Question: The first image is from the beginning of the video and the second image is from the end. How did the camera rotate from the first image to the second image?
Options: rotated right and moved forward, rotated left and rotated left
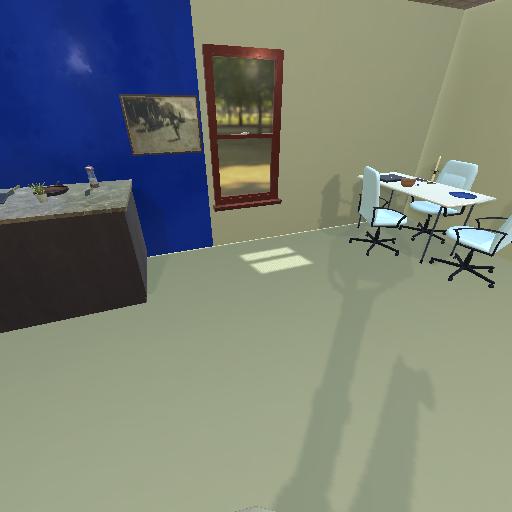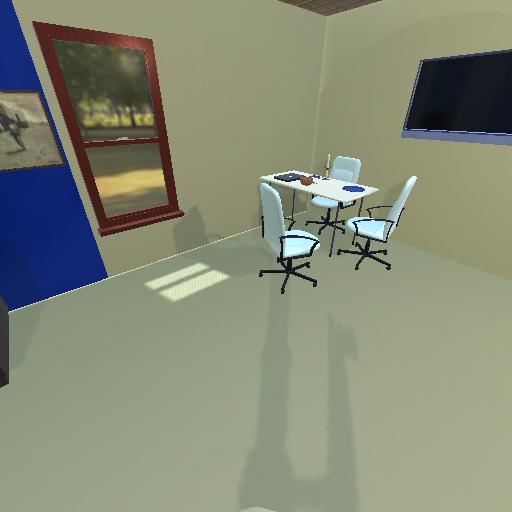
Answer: rotated right and moved forward